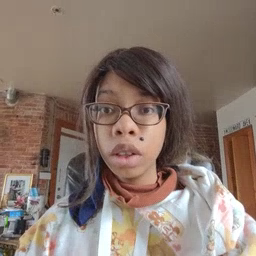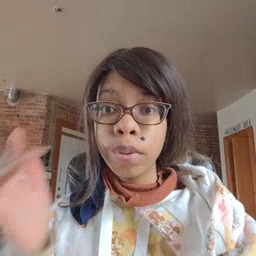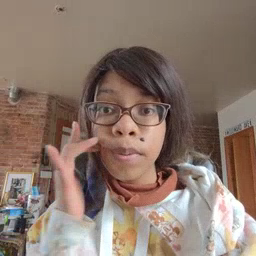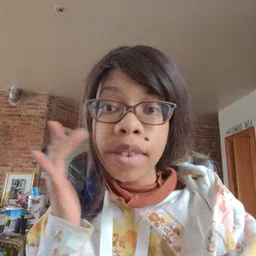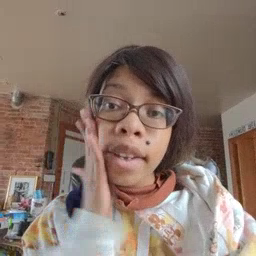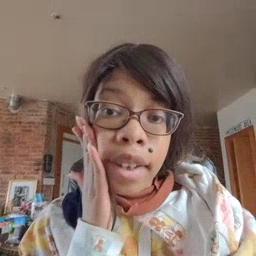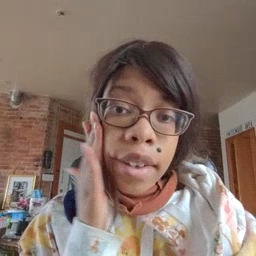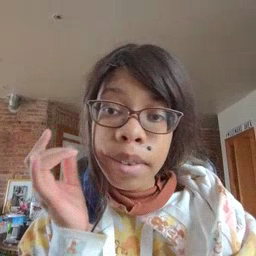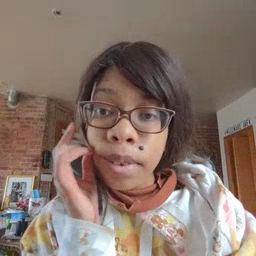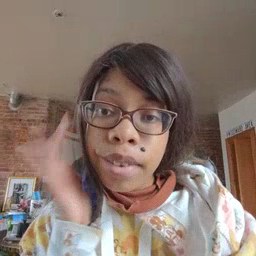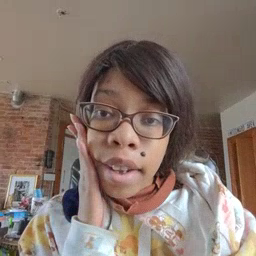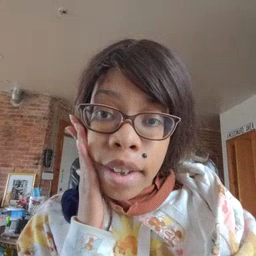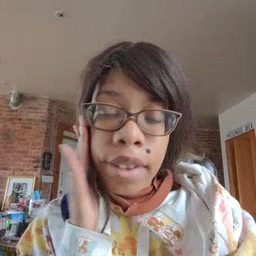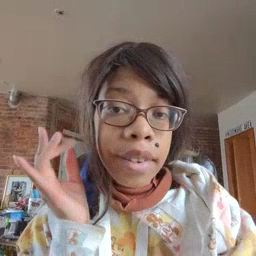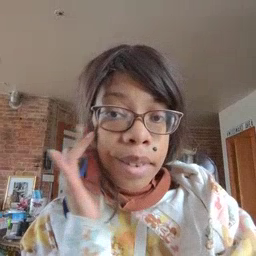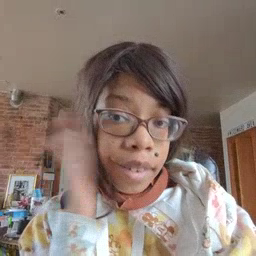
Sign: bee